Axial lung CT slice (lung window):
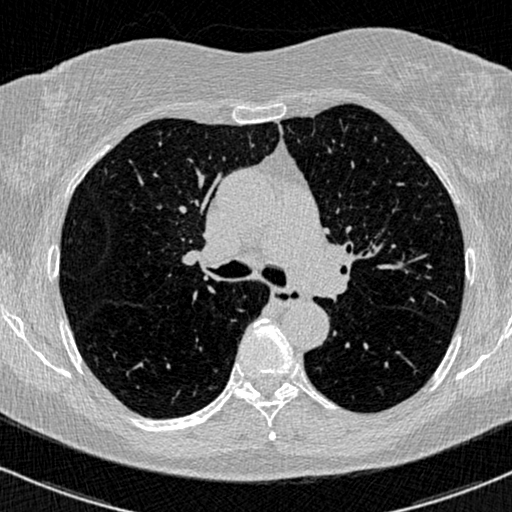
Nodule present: no